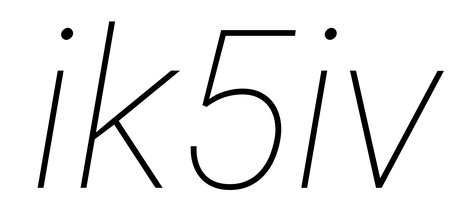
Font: Roboto-Italic_Thin_Italic